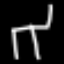
Label: chair